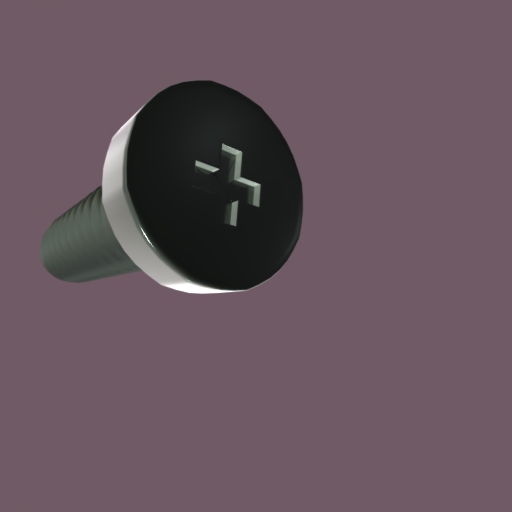
Label: screw